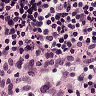
Metastatic tissue present: no